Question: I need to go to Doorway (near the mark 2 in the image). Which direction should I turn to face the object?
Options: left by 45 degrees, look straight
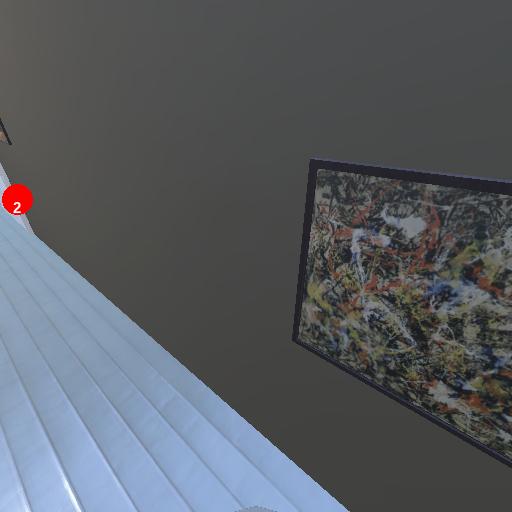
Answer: left by 45 degrees